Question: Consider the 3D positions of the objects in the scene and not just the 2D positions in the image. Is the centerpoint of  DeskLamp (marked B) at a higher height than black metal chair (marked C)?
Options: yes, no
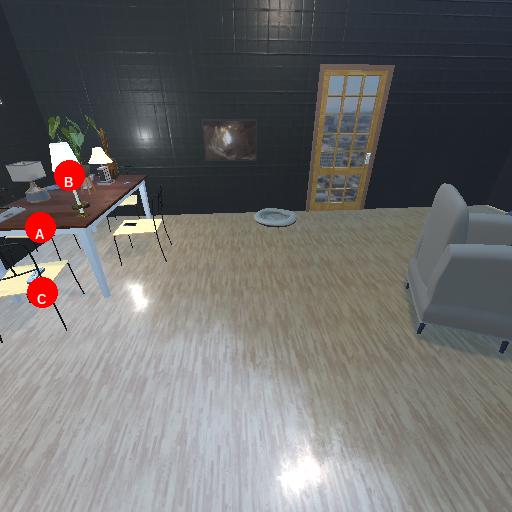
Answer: yes